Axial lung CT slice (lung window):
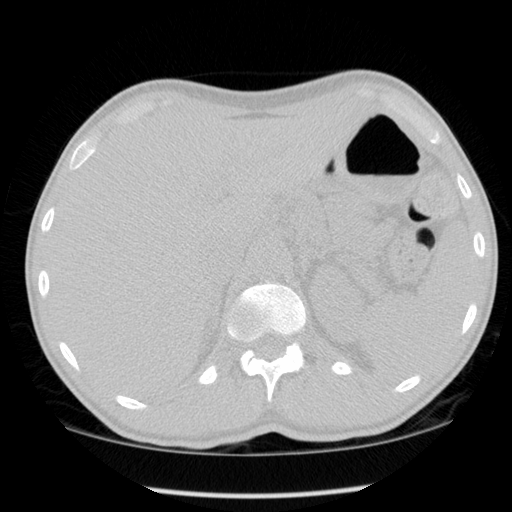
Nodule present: no